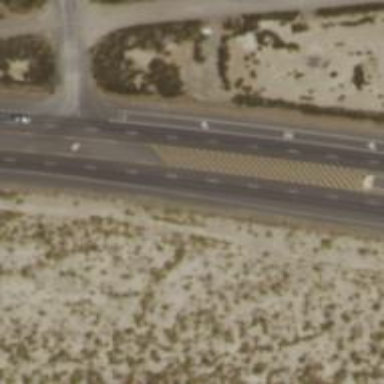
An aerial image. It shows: Expressway with asphalt surface categorized as trunk highway.